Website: home-depot
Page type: account-dashboard
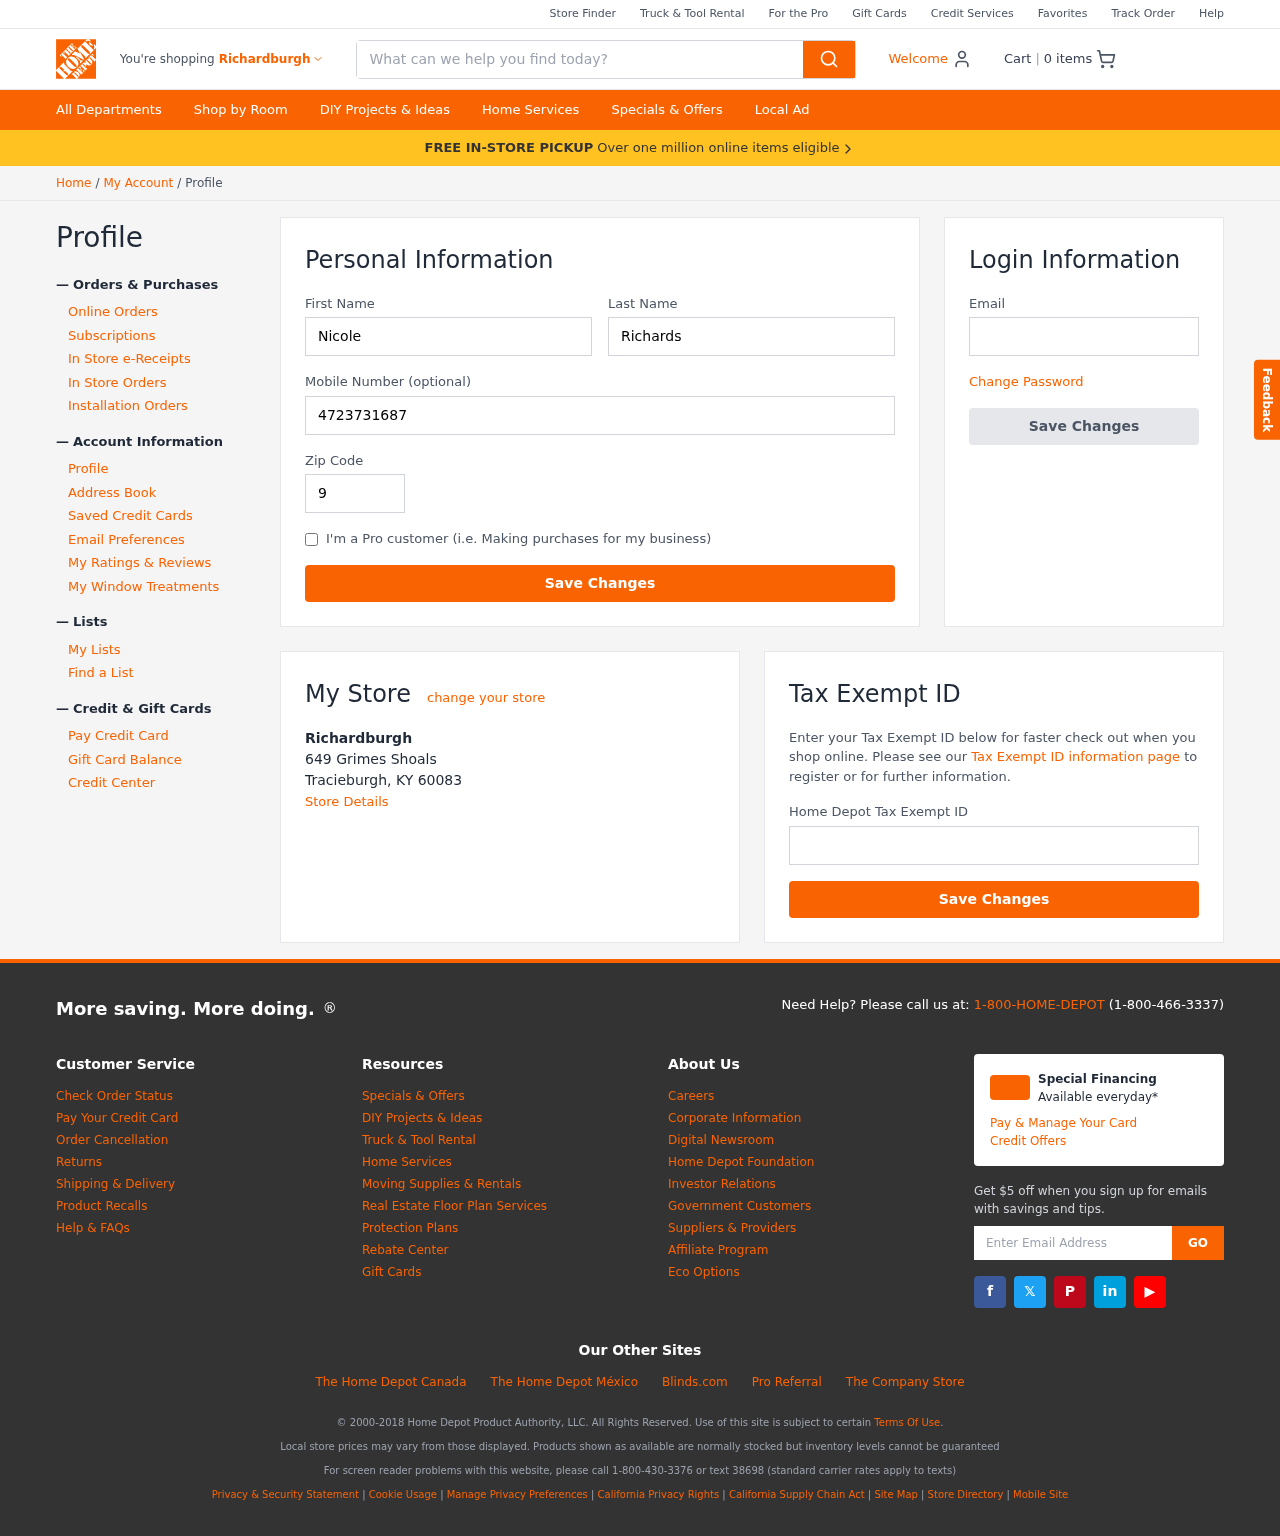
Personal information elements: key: PII_CITY
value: Richardburgh
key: PII_EMAIL
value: nicole_richards@gmail.com
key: PII_FIRSTNAME
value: Nicole
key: PII_LASTNAME
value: Richards
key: PII_LOCATION1_CITY_STATE_ZIP
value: Tracieburgh, KY 60083
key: PII_LOCATION1_NAME
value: Richardburgh
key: PII_LOCATION1_STREET
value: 649 Grimes Shoals
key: PII_PHONE
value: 4723731687
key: PII_POSTCODE
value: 94154
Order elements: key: ORDER_NUM_ITEMS
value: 0
Search elements: key: HEADER_SEARCH
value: What can we help you find today?